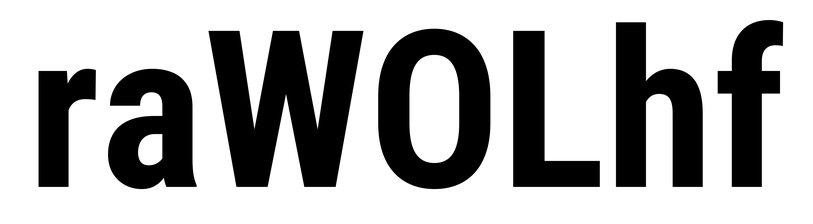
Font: Roboto_Condensed_Bold